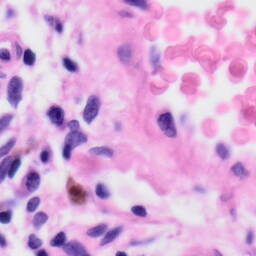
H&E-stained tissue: Skin